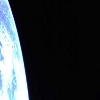
Label: space